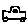
Label: car